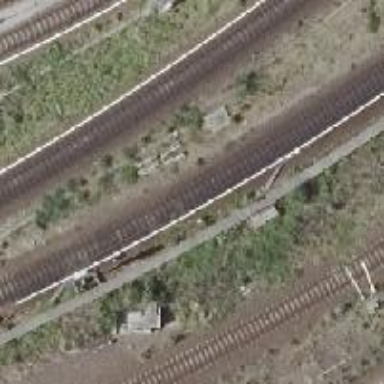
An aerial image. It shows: Solitary milestone along the railway.